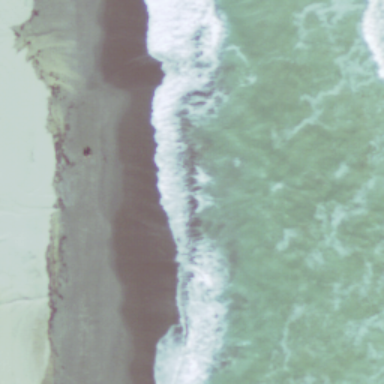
This is a beach with green sea and white sands .